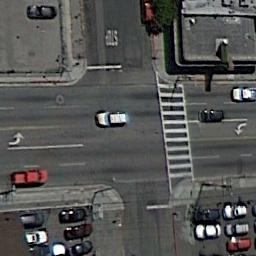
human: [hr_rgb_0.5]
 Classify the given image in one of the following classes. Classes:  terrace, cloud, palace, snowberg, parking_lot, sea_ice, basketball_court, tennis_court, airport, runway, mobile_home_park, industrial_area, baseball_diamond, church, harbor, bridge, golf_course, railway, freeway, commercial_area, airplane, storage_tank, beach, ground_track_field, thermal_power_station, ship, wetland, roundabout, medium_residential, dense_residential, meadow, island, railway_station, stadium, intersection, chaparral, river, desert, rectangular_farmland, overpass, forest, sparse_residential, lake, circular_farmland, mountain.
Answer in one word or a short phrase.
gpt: intersection